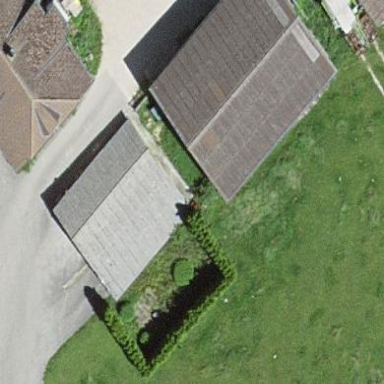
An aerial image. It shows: Garage building.